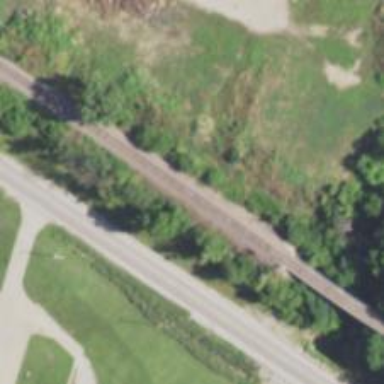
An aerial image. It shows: Railway track.